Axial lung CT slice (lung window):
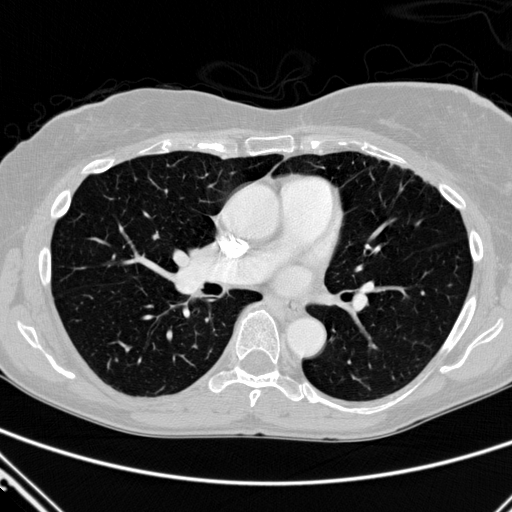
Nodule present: no